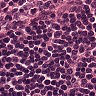
Metastatic tissue present: no